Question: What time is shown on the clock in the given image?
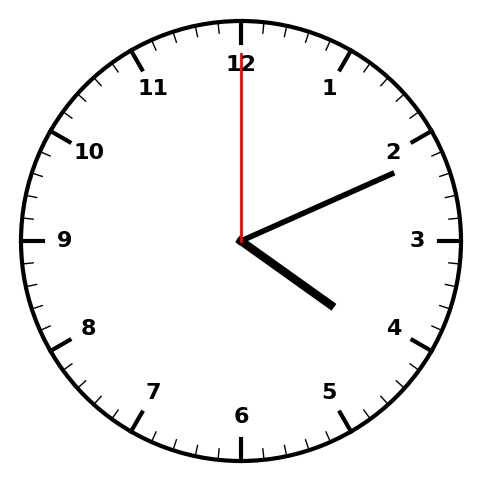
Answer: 04:11:00